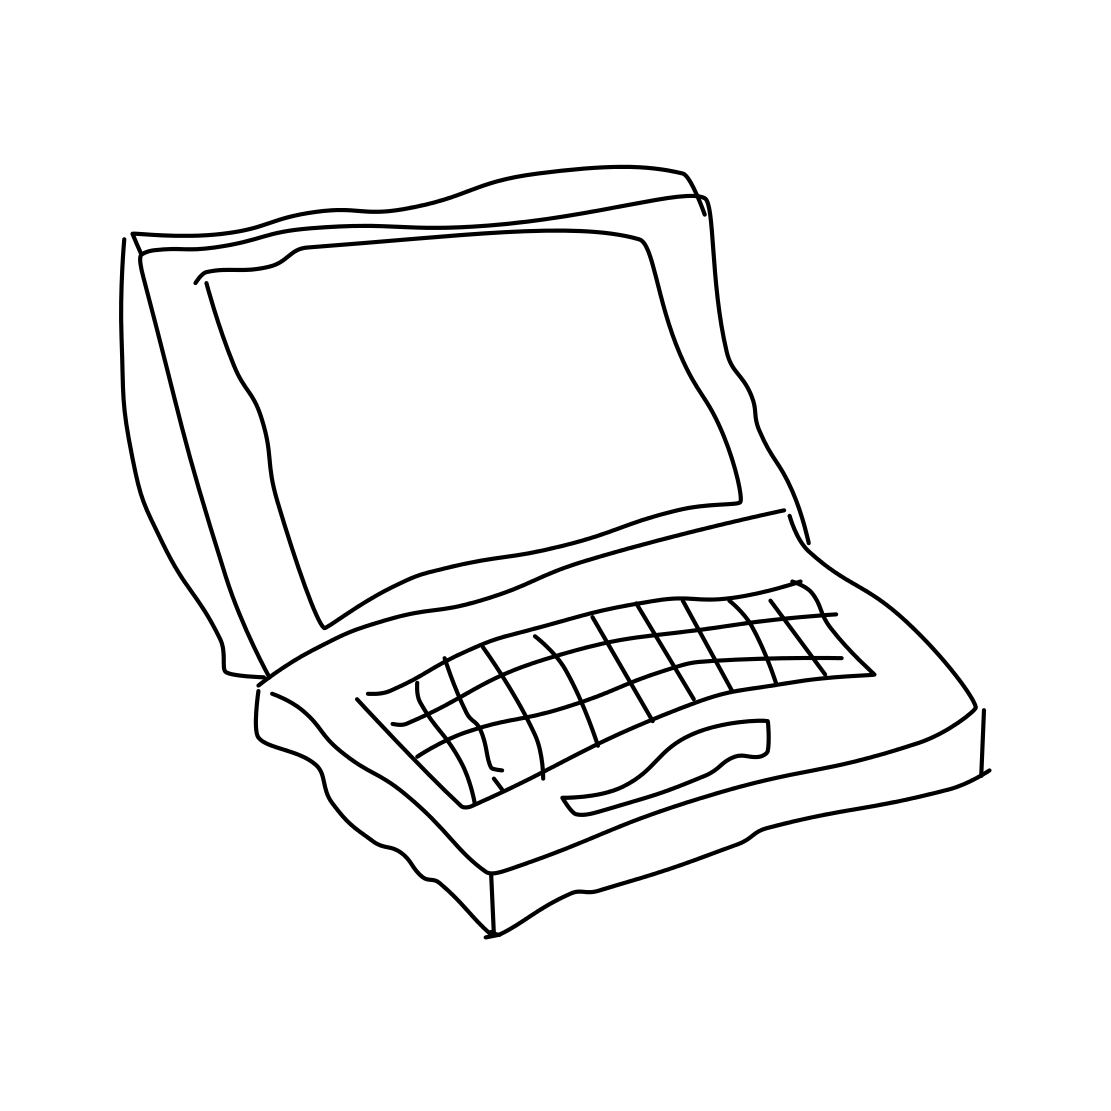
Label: laptop